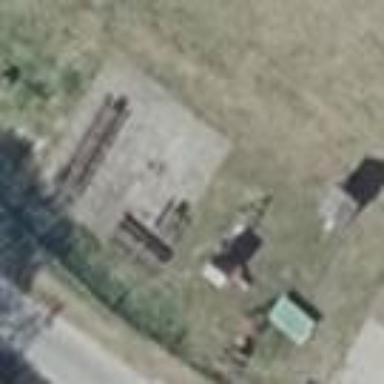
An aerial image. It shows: Playground area for leisure activities on the land.